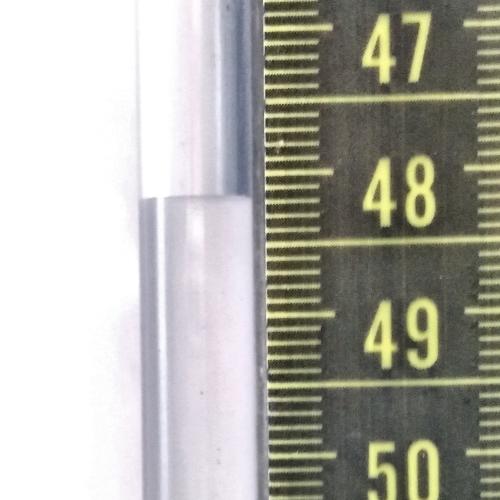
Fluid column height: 48.2 cm